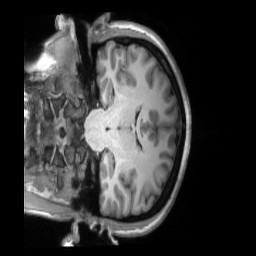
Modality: T1w
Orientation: coronal
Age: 35
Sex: female
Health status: ill
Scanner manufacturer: siemens
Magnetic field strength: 3 T
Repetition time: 2.2 s
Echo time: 0.00157 s